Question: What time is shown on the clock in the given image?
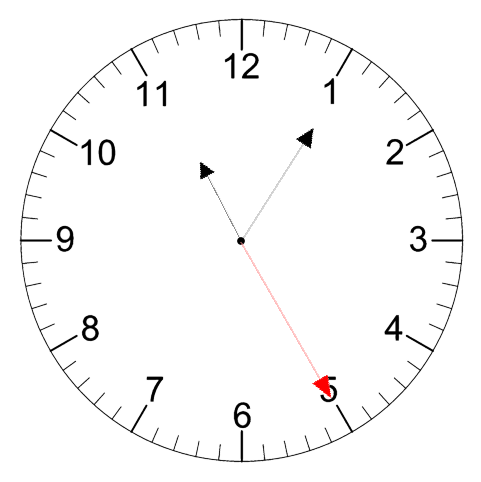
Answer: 11:05:25